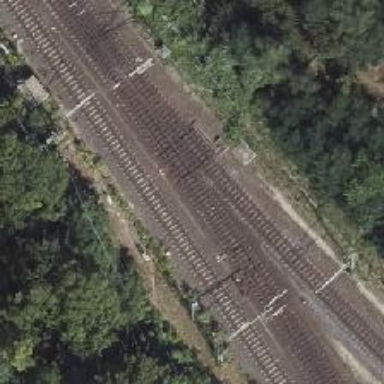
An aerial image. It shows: Siding railway line with electrified contact line for the trains.